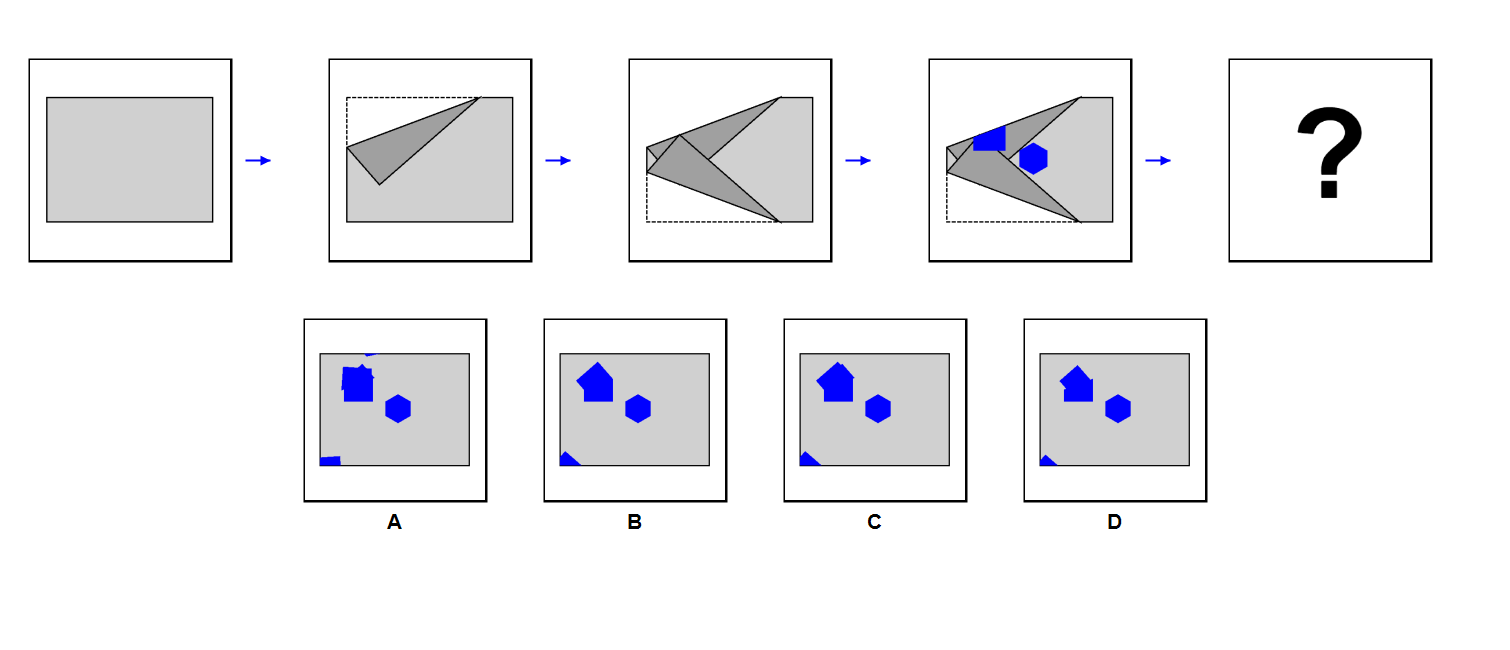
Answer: B